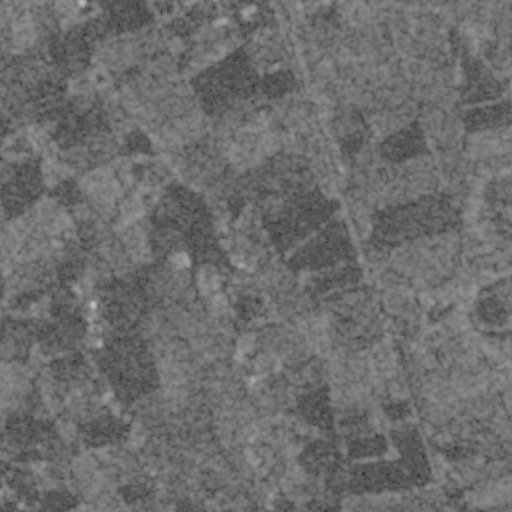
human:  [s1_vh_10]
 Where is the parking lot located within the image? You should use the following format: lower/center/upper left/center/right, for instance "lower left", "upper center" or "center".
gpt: The parking lot is located in the upper right of the image.
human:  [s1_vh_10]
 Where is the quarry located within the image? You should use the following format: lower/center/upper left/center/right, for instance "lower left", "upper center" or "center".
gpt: The quarry is located in the lower left of the image.
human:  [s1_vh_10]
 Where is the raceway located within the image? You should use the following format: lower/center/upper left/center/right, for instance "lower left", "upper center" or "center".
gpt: The raceway is located in the upper left of the image.
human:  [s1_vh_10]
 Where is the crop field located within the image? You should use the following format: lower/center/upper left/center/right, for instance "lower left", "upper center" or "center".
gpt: There is no crop field in the image.

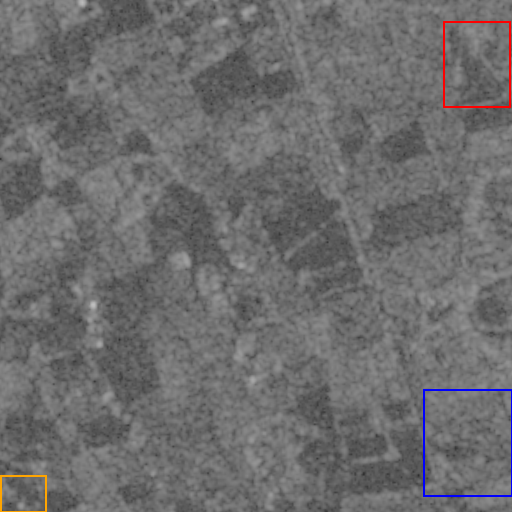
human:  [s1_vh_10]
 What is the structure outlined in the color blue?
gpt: The structure outlined in blue is a crop field.
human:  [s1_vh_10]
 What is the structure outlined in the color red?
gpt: The structure outlined in red is a park.
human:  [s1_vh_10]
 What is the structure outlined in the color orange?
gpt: The structure outlined in orange is a quarry.
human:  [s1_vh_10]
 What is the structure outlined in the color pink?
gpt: There is no pink outline.